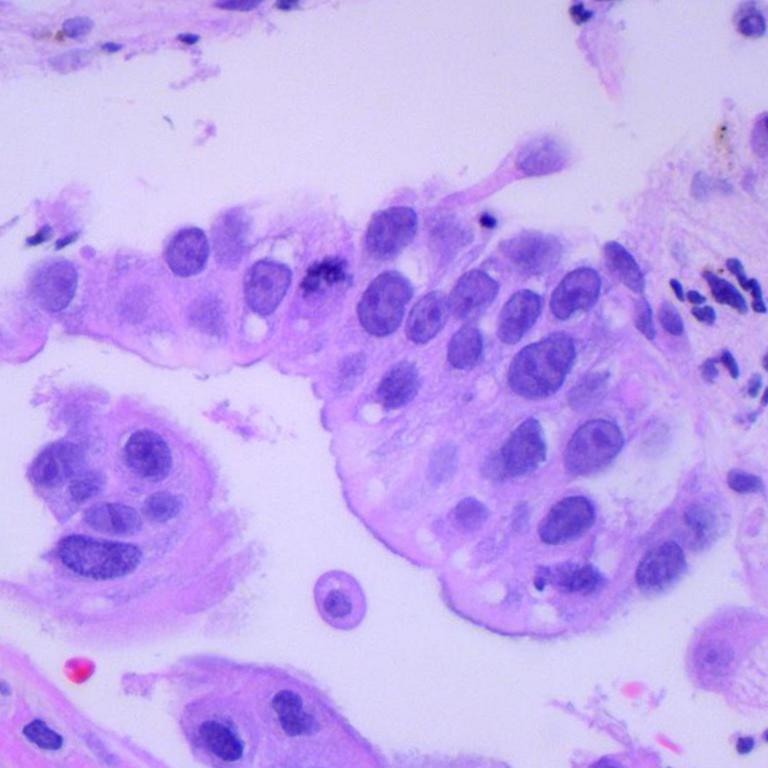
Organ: lung
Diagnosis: adenocarcinomas